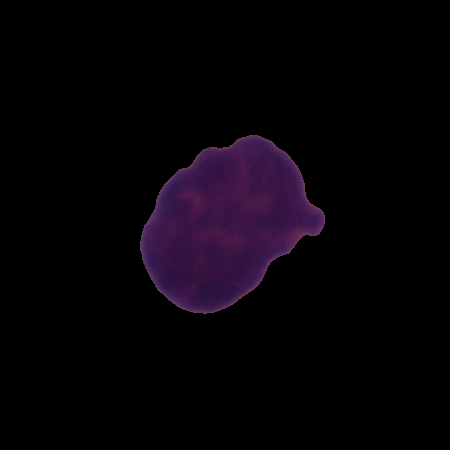
Label: healthy